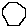
Label: hexagon